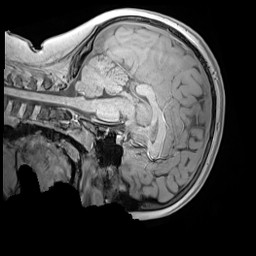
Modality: MP2RAGE
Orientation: sagittal
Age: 10
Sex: male
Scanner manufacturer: siemens
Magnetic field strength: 3 T
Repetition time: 4 s
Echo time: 0.00303 s